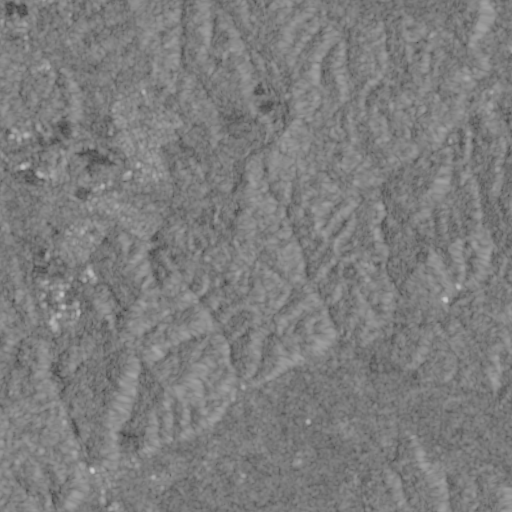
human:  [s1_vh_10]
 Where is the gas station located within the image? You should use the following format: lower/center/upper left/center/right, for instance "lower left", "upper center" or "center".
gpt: The gas station is located in the center left of the image.
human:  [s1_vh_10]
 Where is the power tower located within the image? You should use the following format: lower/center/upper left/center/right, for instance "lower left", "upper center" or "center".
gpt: The power tower is located in the lower left of the image.
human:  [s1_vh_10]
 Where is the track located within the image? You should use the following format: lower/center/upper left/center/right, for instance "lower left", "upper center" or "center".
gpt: There is no track in the image.

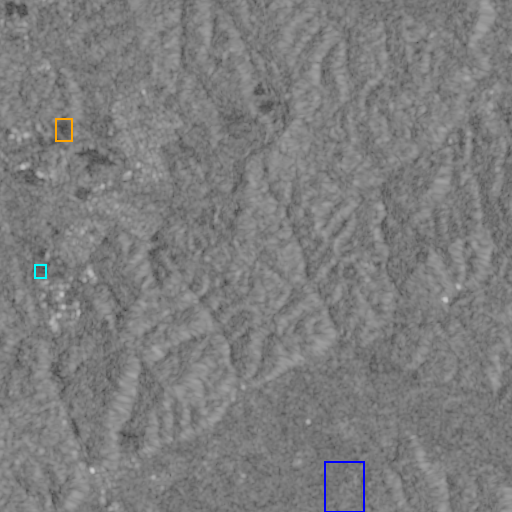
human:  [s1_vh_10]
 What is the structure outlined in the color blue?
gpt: The structure outlined in blue is a crop field.
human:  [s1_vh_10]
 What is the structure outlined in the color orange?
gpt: The structure outlined in orange is a park.
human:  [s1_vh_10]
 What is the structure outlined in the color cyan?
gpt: The structure outlined in cyan is a parking lot.
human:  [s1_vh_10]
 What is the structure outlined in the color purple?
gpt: There is no purple outline.